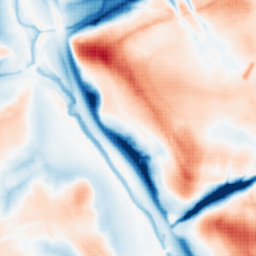
Category: multiscale
Decomposition family: dog_multiscale
Decomposition parameters: sigma_ratio: 1.6
n_scales: 6
base_sigma: 1
Upsampling method: sinc_blackman
Upsampling parameters: scale: 8
kernel_size: 16
Upsampling scale: 8